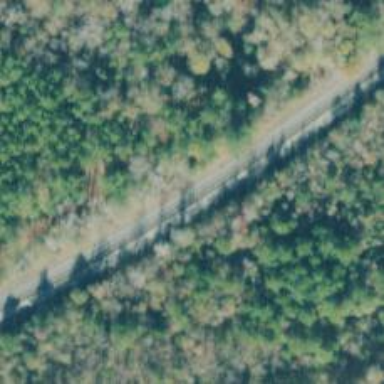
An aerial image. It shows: Railway track.